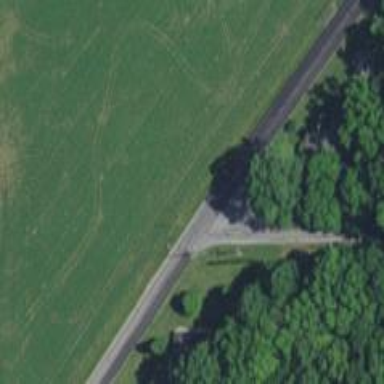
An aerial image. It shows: Tertiary road.